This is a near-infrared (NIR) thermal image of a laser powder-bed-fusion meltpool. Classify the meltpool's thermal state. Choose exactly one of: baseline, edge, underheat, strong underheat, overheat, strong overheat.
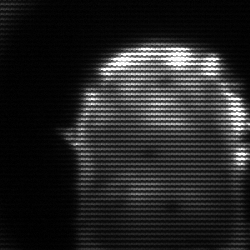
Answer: baseline